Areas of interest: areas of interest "Science and Technology Museum"
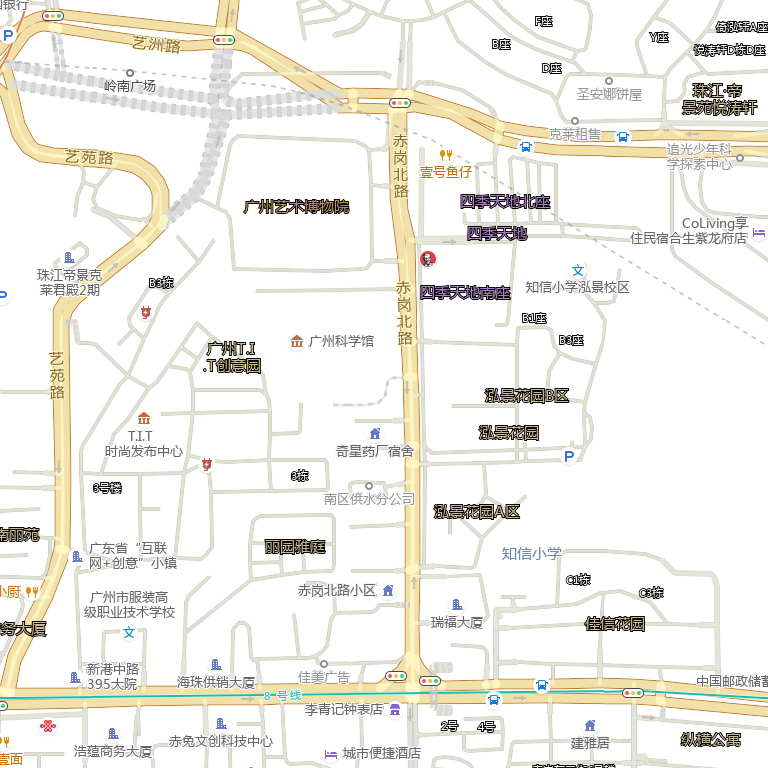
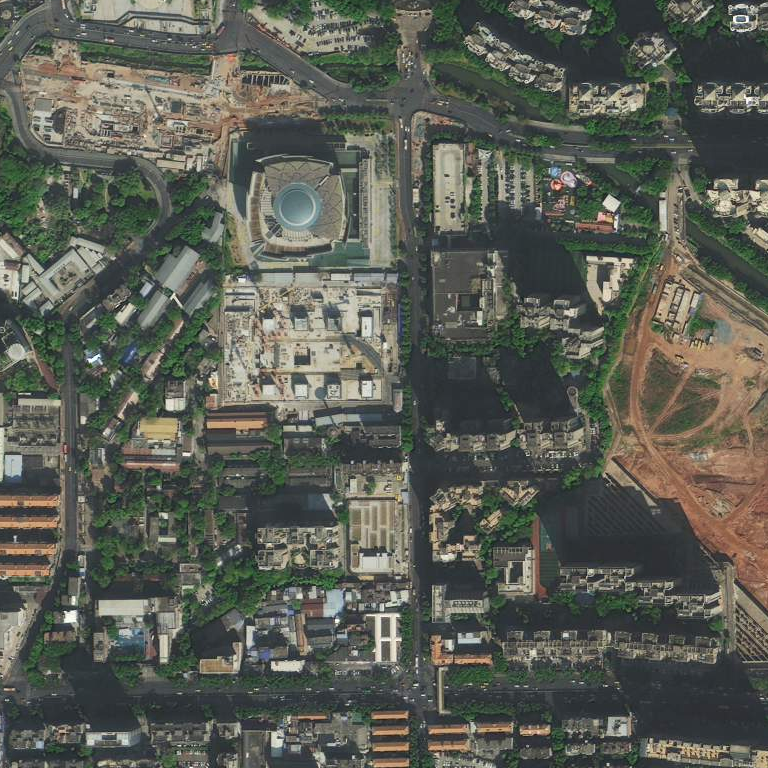